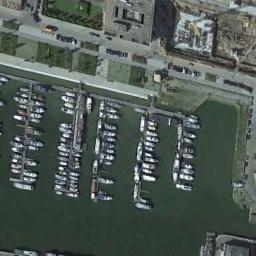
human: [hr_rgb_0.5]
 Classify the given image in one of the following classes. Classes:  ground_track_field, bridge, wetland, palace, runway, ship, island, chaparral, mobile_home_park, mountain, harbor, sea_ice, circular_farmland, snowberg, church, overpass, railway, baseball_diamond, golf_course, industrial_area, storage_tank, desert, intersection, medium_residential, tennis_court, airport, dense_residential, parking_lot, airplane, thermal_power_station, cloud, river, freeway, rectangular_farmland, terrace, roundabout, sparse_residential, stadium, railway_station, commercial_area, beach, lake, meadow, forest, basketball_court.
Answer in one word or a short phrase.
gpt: harbor